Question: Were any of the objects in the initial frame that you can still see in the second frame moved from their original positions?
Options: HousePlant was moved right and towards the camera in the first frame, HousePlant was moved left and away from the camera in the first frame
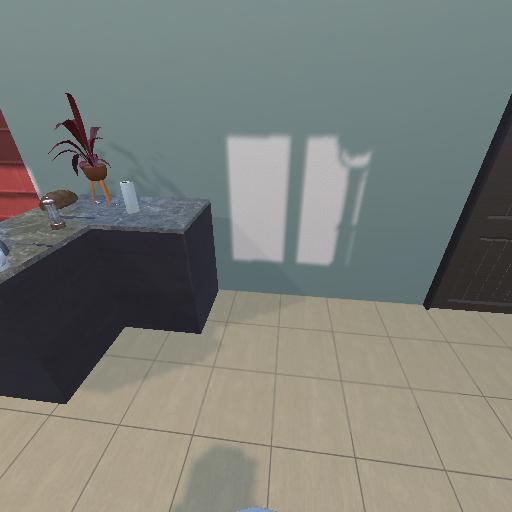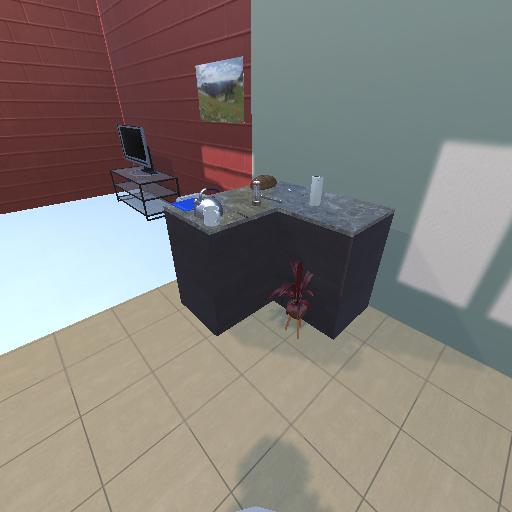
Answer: HousePlant was moved right and towards the camera in the first frame